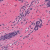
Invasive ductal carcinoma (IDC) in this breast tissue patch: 0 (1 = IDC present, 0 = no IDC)